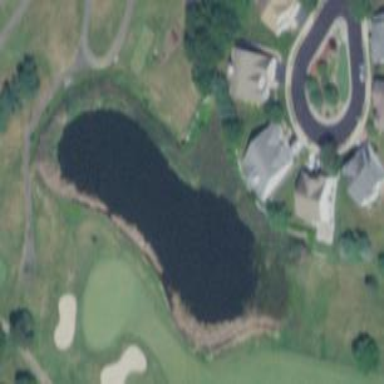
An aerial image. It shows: Water hazard in golf course. The hazard is natural water feature.